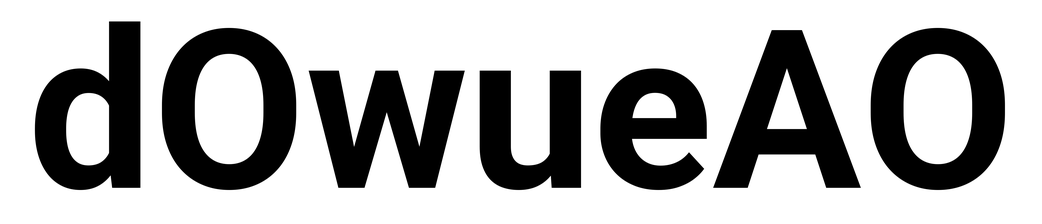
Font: Roboto_Bold